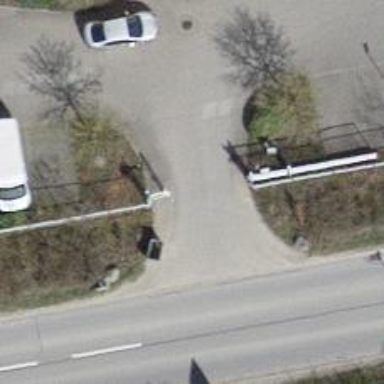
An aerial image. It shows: Gate.